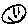
Label: smiley face